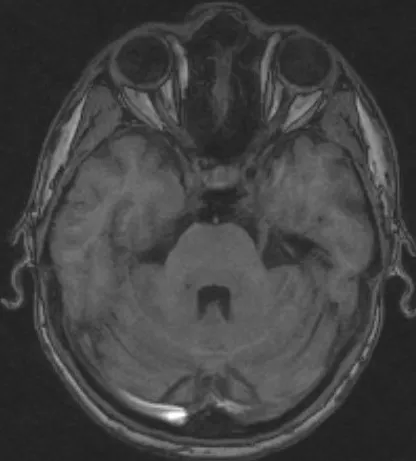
MRI HB - The MRI in our patient showed that the mean values of optic nerve volumes were significantly lower.
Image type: radiology (mri)